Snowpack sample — Buffalo Mountain, Silverthorne, Colorado, USA (1/25/25, 10:11 AM MST)
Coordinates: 39.6222, -106.1139
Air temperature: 22 °F
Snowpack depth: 110 cm
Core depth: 40 cm
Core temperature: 46.4 °F
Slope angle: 12°, slope face: 102°
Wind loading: high
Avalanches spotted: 0
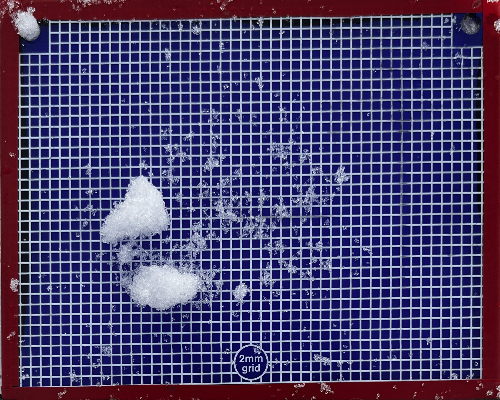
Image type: profile
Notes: No avalanches nearby, collected on the outskirts of a fire break 15 meters from the treeline, on way to Buffalo and Red Mountain